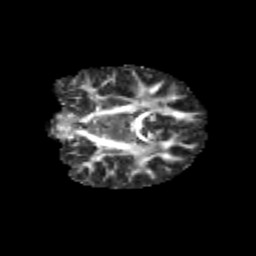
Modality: FA
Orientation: coronal
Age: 11
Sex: female
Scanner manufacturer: siemens
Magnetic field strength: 3 T
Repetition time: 3.8 s
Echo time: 0.07 s